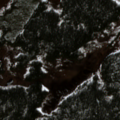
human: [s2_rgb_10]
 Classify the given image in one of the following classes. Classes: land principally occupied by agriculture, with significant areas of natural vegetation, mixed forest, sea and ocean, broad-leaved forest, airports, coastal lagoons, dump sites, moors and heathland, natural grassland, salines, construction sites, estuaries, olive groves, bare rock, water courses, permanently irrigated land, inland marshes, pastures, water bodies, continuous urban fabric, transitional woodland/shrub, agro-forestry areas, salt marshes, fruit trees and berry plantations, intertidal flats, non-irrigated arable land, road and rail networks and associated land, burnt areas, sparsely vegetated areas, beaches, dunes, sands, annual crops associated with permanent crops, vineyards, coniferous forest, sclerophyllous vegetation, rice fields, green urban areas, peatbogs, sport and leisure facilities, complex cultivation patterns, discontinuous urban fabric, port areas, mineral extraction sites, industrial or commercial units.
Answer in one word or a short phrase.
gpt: coniferous forest, transitional woodland/shrub, peatbogs